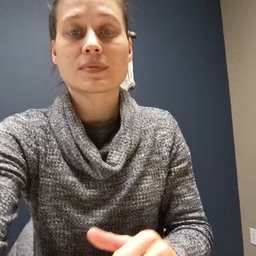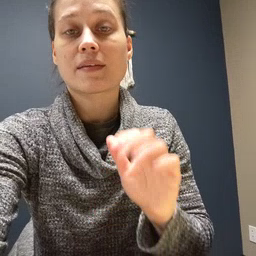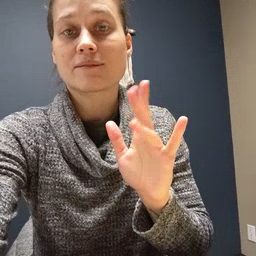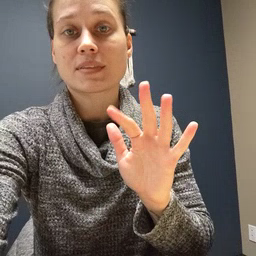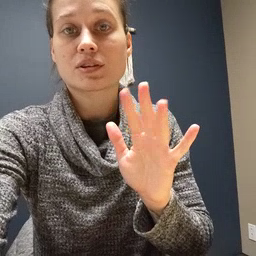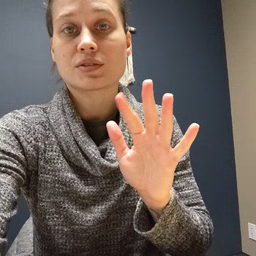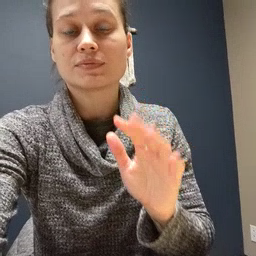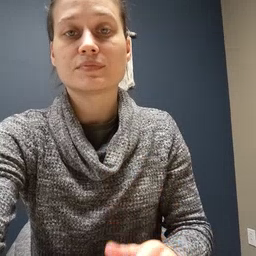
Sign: finger